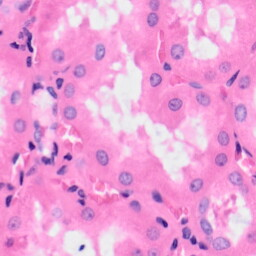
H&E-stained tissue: Kidney